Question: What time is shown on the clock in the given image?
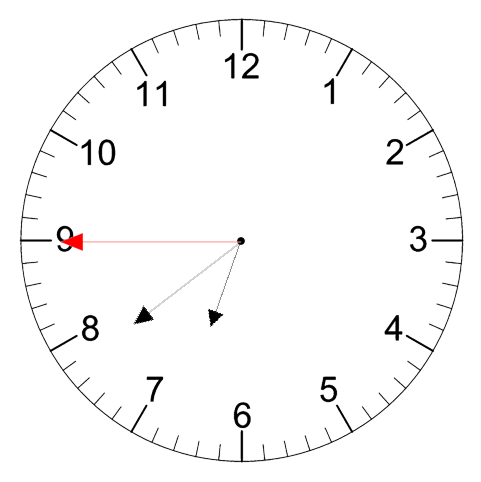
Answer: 06:38:45